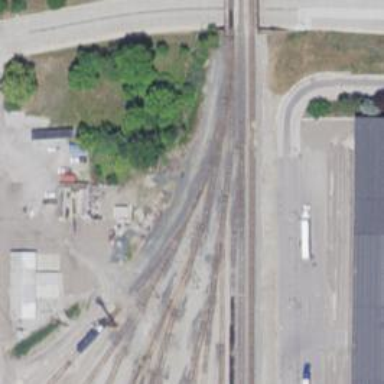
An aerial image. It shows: Railway track.